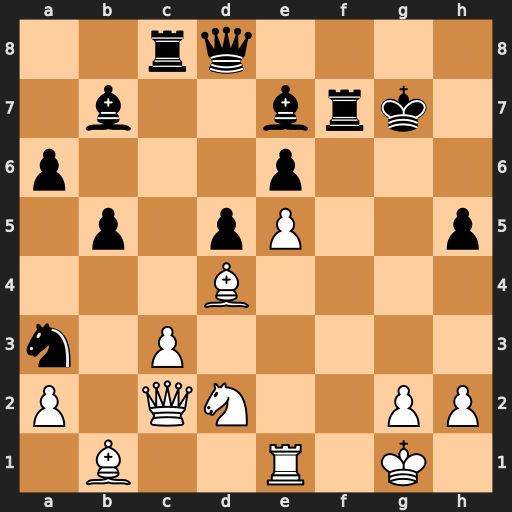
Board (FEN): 2rq4/1b2brk1/p3p3/1p1pP2p/3B4/n1P5/P1QN2PP/1B2R1K1
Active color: w
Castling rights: -
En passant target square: -
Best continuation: Qh7+ Kf8 Qh8#